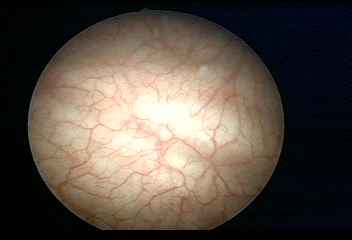
Modality: WLC
Class: Normal mucosa
Bladder cancer association: No